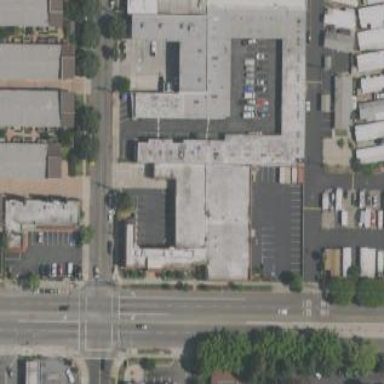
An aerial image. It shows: Warehouse building.